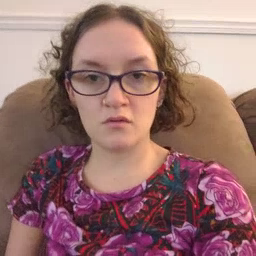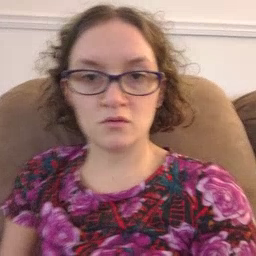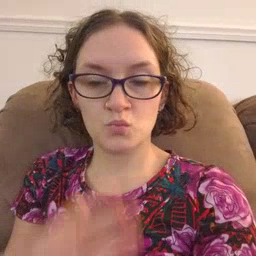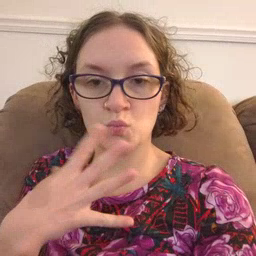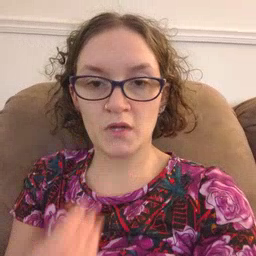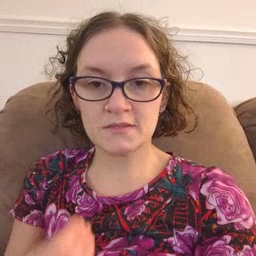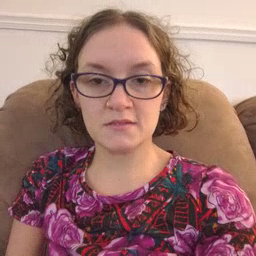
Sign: wet